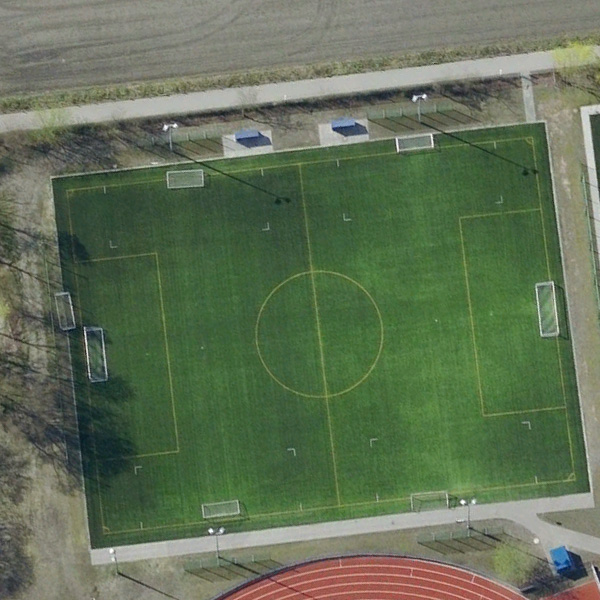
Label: Playground